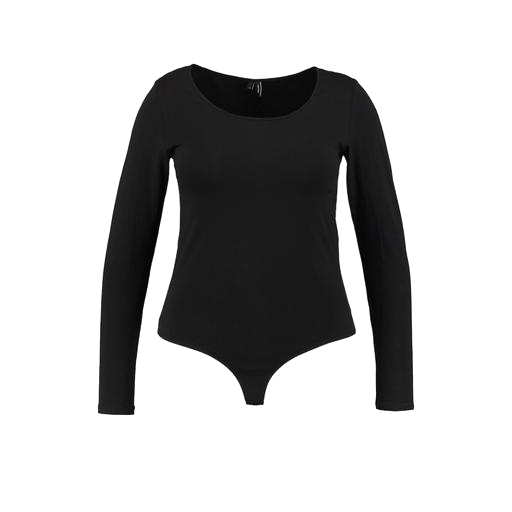
black mira cape-effect bodysuit, long-sleeve t-shirt only macy, black plunge bodysuit, white background